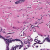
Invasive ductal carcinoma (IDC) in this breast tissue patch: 0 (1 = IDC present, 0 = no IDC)